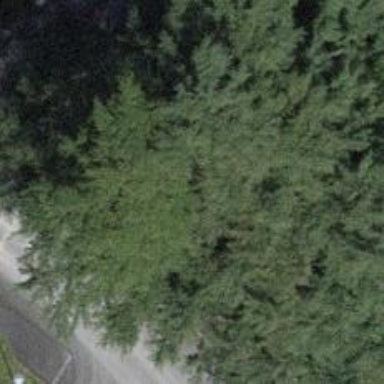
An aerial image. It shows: Woodland consisting mainly of needle-leaved trees.